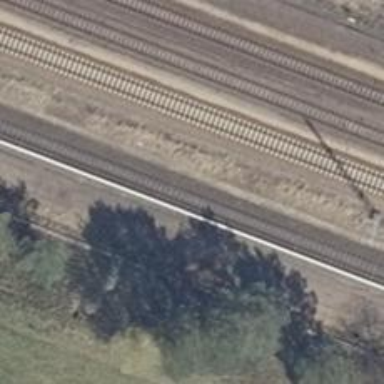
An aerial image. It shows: Railway signal.